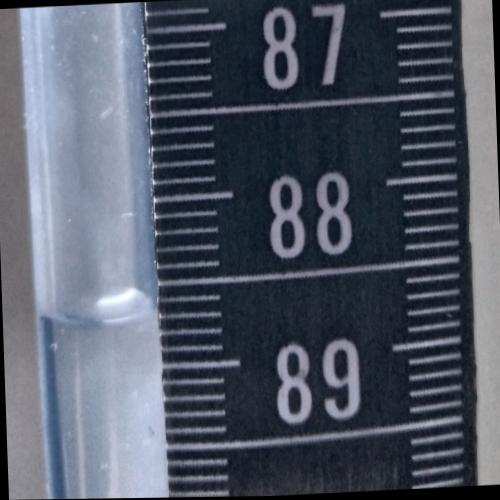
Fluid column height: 88.7 cm